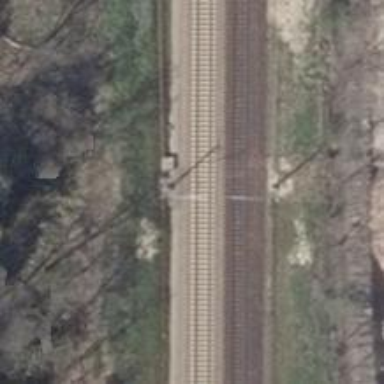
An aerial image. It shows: Railway milestone with catenary mast.